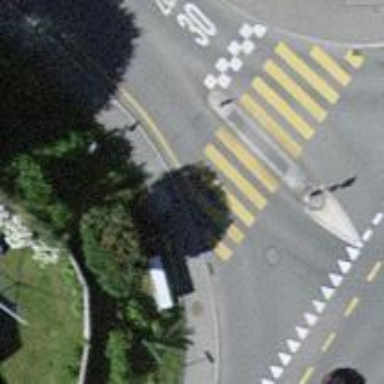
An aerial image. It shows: Kerb serving as barrier.